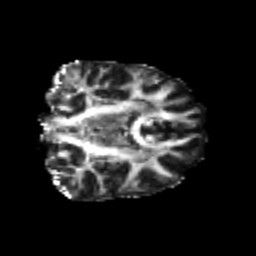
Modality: FA
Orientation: coronal
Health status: healthy
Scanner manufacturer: philips
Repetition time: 7.388 s
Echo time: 0.08599 s